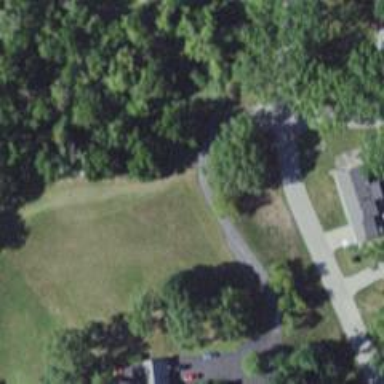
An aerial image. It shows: Driveway leading to service road.